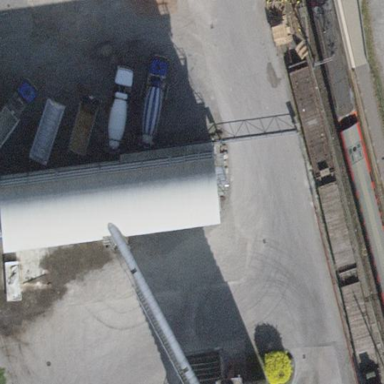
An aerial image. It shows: Industrial building with round-shaped roof.